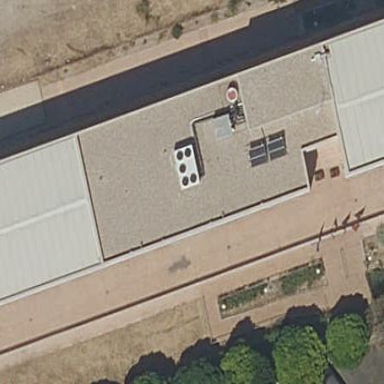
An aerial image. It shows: Building.